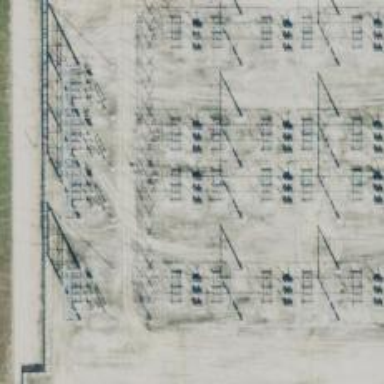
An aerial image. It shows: Switch for power supply.